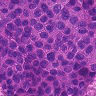
Metastatic tissue present: yes